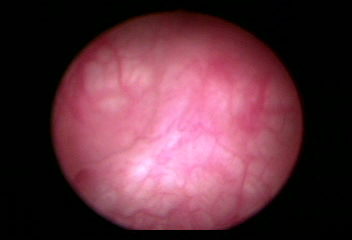
Modality: WLC
Class: Normal mucosa
Bladder cancer association: No